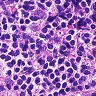
Metastatic tissue present: no